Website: home-depot
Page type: customer-info-address
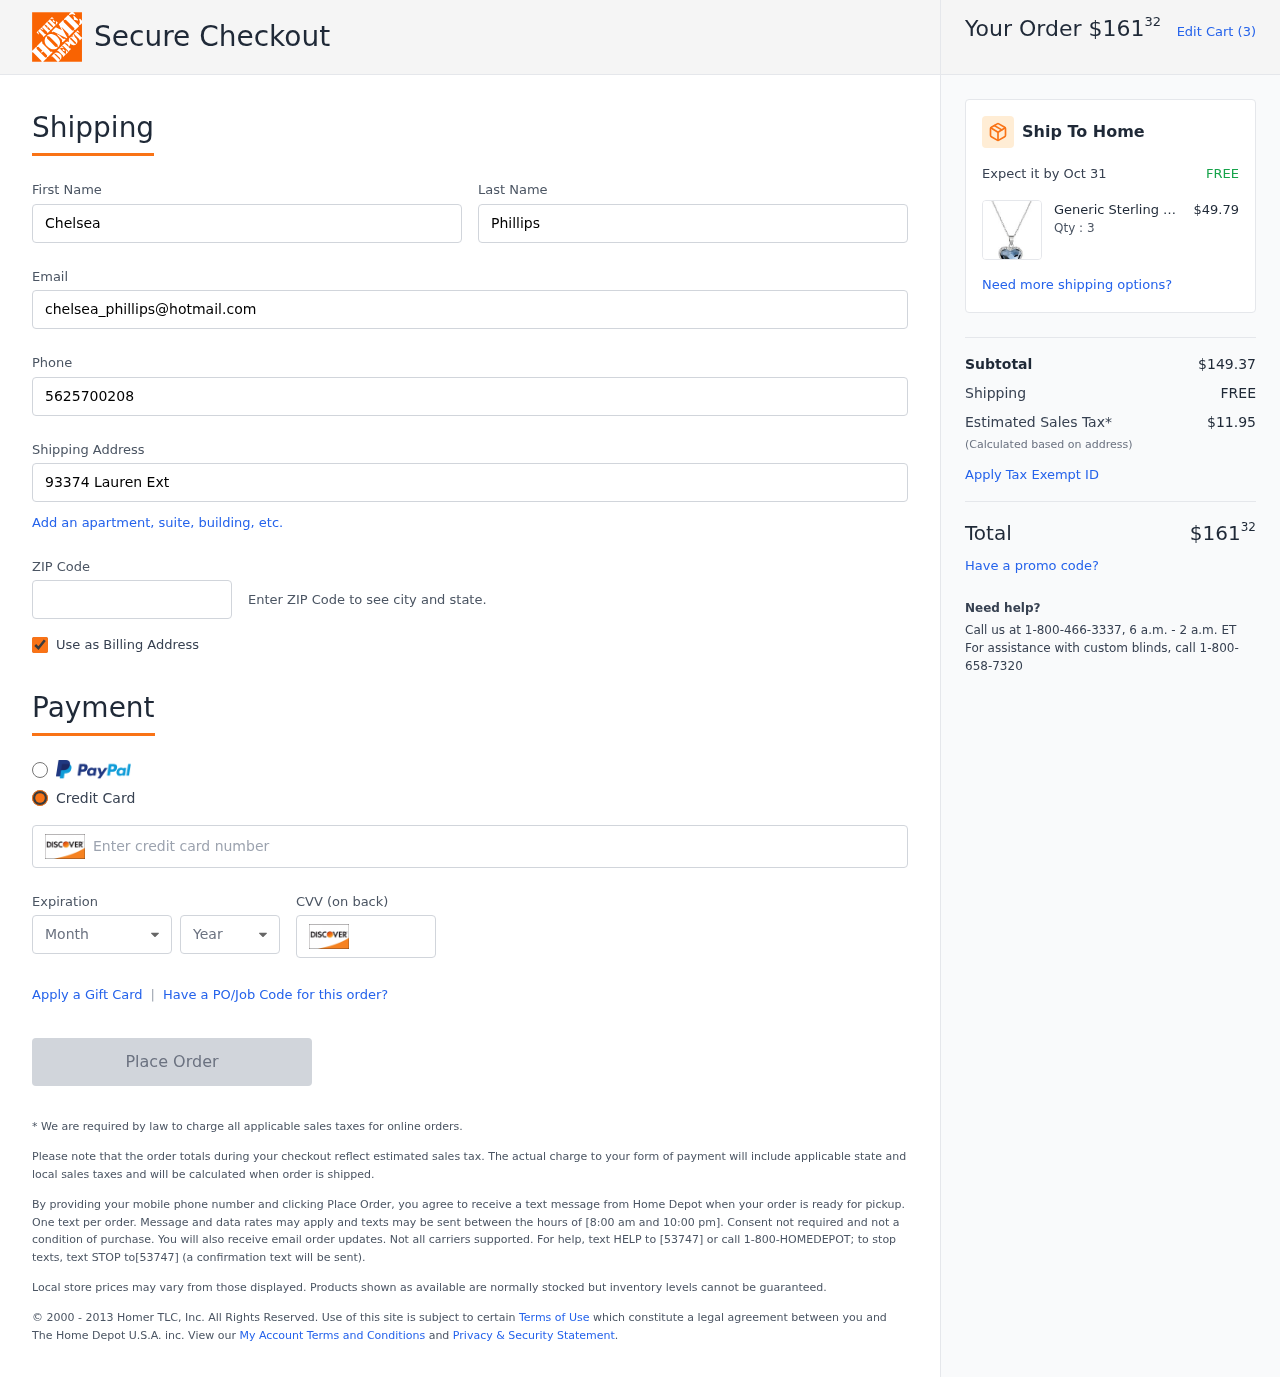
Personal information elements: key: PII_CARD_CVV
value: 754
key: PII_CARD_EXPIRY_MONTH
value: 08
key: PII_CARD_EXPIRY_YEAR
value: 26
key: PII_CARD_NUMBER
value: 6011 2425 6899 7359
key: PII_EMAIL
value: chelsea_phillips@hotmail.com
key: PII_FIRSTNAME
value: Chelsea
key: PII_LASTNAME
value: Phillips
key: PII_PHONE
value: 5625700208
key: PII_POSTCODE
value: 47885
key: PII_STREET
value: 93374 Lauren Extension Suite 186
Product elements: key: PRODUCT1_BRAND
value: Generic
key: PRODUCT1_NAME
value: Sterling Silver Two Tone Heart Pendant Necklace 18 inch Made with Swarovski Elements, Sterling Silve
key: PRODUCT1_PRICE
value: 49.79
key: PRODUCT1_QUANTITY
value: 3
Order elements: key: ORDER_TOTAL
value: $16132
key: ORDER_NUM_ITEMS
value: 3
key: ORDER_DELIVERY_DATE
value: Oct 31
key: ORDER_SUBTOTAL
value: $149.37
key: ORDER_SHIPPING_COST
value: FREE
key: ORDER_TAX
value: $11.95